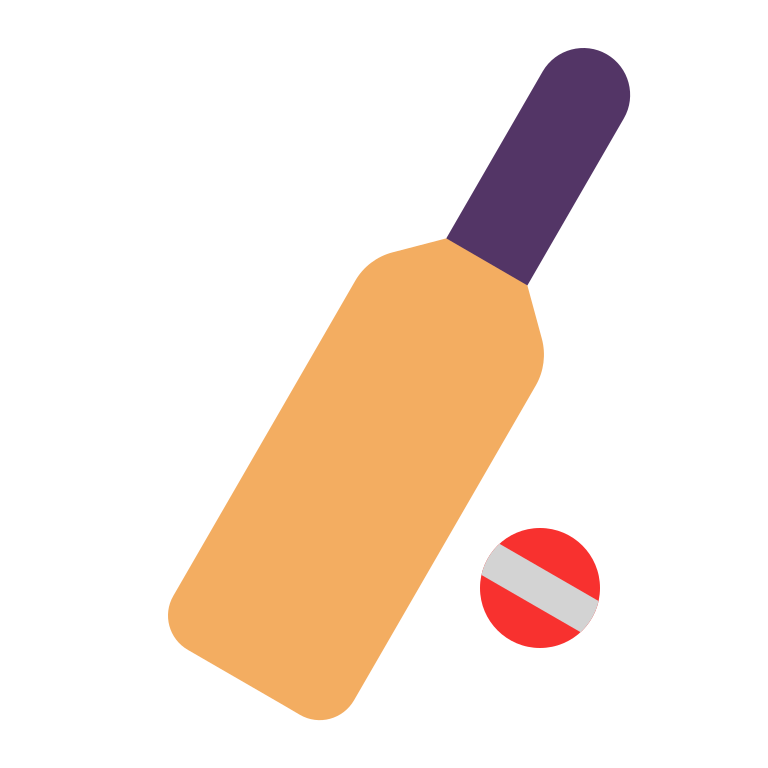
cricket game flat